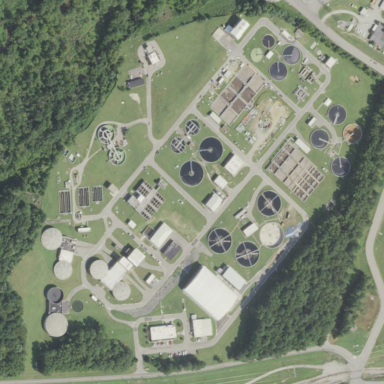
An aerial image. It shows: Wastewater plant.